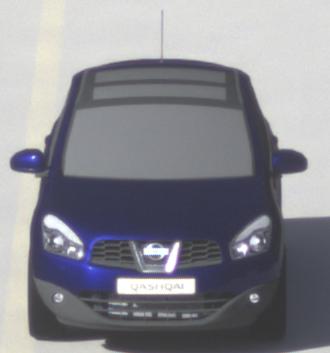
Make: Nissan
Model: Qashqai 1.6
Detailed model: Qashqai (J10)
Model produced from: 2010/03
Model produced until: 2010/08
Doors: 5
Color: blue
Road condition: dry road
Daytime: morning or afternoon
Contrast: high contrast